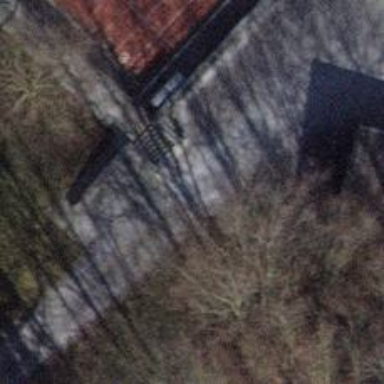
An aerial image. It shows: Concrete steps along the road made of concrete plates.